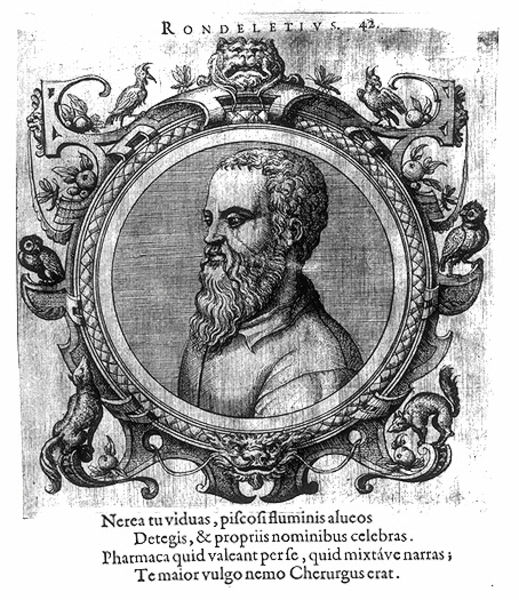
Titel: Bildnis des Wilhelm Rondelet
Institution: (Seriendruck)
Schlagwörter: blätter, kopf, mann, vogel, weiß, blume, grau, haar, profil, schwarz, zeichnung, obst, tiere, muster, ornament, bart, hemd, augen, bärtig, böse, gesicht, rahmen, vollbart, bildnis, herr, portrait, porträt, spiegel, natur, vögel, auge, mantel, pflanzen, locken, renaissance, schulter, schultern, kreis, rund, tondo, früchte, schrift, grafik, graphik, figuren, könig, inschrift, finster, grimmig, dekor, ornamente, verzierung, dreiviertelprofil, oberkörper, buch, medaillon, druck, druckgraphik, schwarz-weiß, radierung, stich, lockig, seite, text, arzt, löwenkopf, buchseite, wappen, fuchs, narbe, maul, geier, greif, gelehrter, löwe, hahn, emblem, eule, legende, zeichung, latein, lateinisch, epitaph, uhu, ratte, buchmalerei, schrfit, eulen, rhamen, flechtband, eichhörnchen, chirurg, konterfeit, latien, kupferstichä, schrafurr, lateinische inschrift, mann rahmen, kurzen haaren, fucs, kreis#, nerea, ornagramme